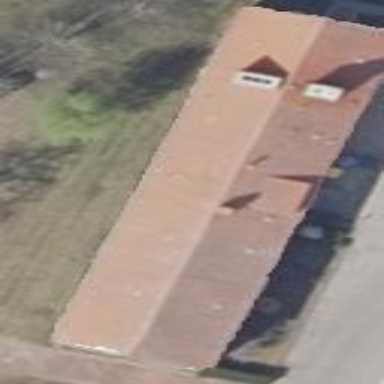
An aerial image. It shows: Commercial building with gabled roof.